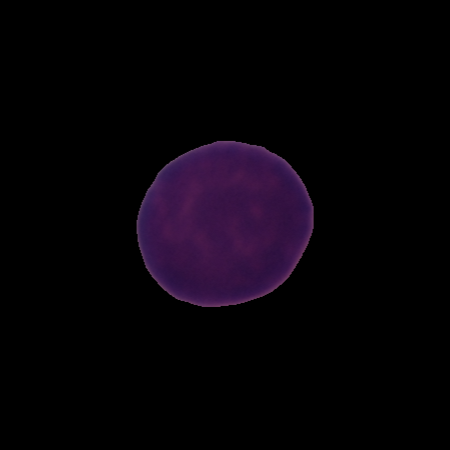
Label: healthy